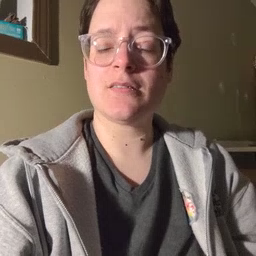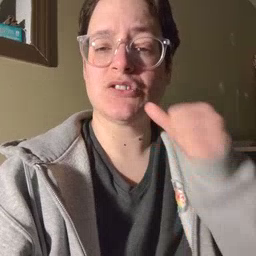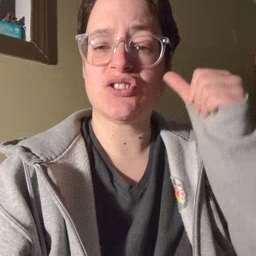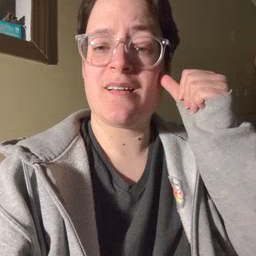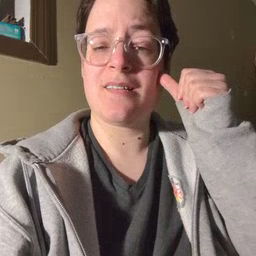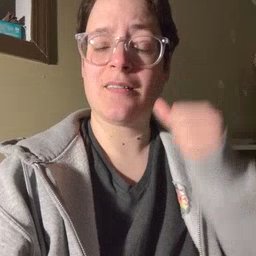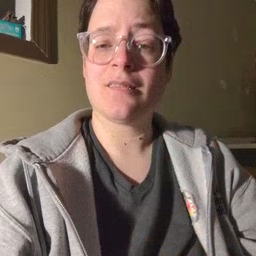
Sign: yesterday